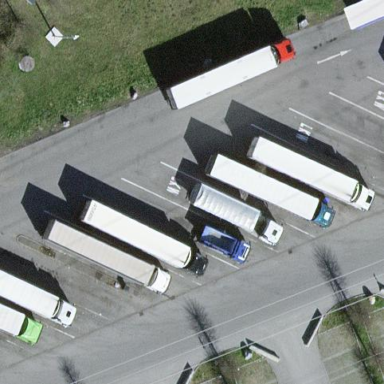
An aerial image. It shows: Parking space for heavy goods vehicles with asphalt surface. It is designated parking area.